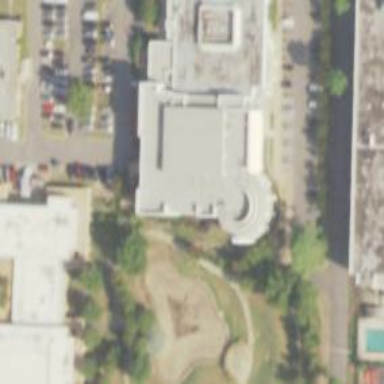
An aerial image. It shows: Library building.